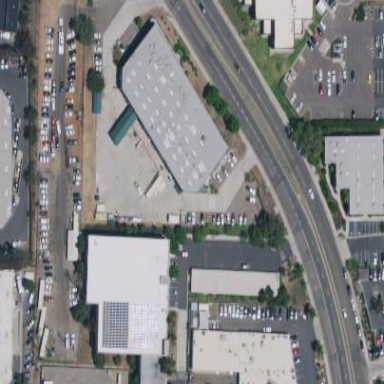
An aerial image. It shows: Industrial building.